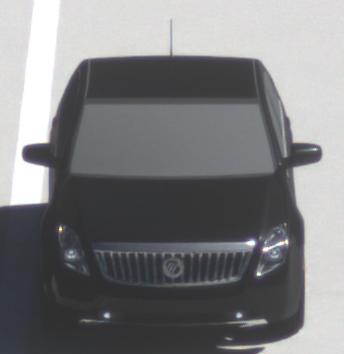
Make: Mercury
Model: Milan
Detailed model: -
Model produced from: 2009
Model produced until: 2010
Doors: 4
Color: black
Road condition: dry road
Daytime: morning or afternoon
Contrast: high contrast